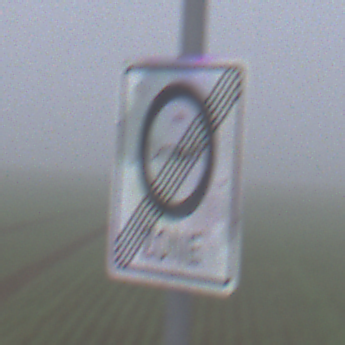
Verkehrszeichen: EndeUmweltzone
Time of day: MorningAfternoon
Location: Outdoor (RoadRail)
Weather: Overcast
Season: NotSpecified
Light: Natural